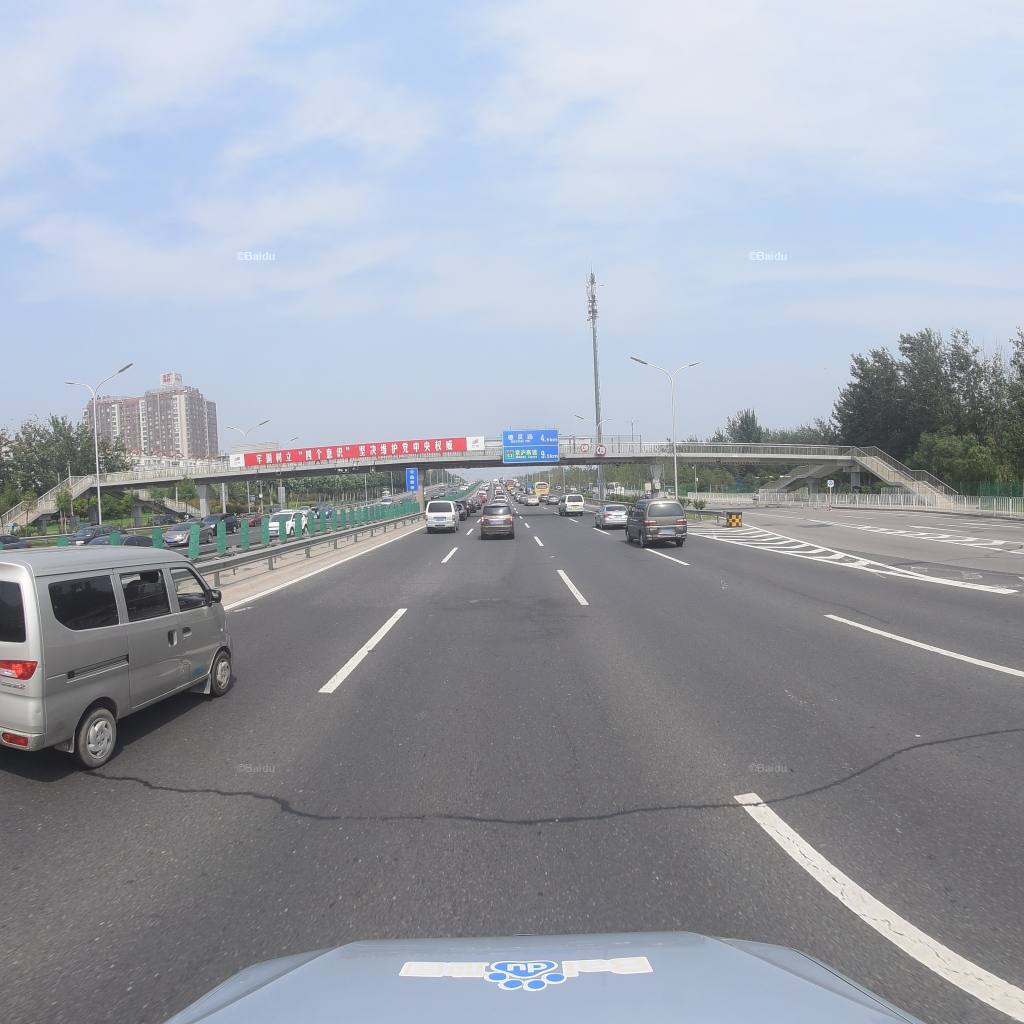
Region: Fengtai
Road damage annotations: longitudinal patch, transverse patch, longitudinal crack